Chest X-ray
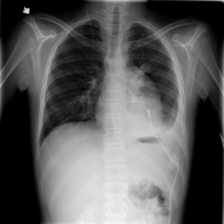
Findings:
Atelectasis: positive
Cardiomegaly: negative
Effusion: positive
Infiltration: negative
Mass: negative
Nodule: negative
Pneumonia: negative
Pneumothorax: negative
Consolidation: negative
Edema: negative
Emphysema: negative
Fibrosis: negative
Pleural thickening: negative
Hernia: negative